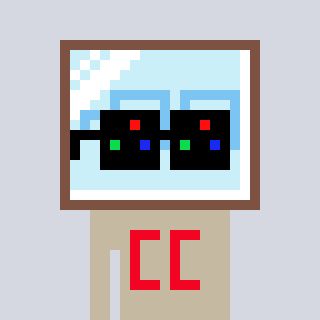
a pixel art character with square black sunglasses, a mirror-shaped head and a bege-colored body on a cool background